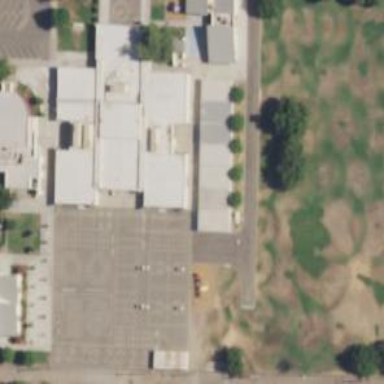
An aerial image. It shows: School.